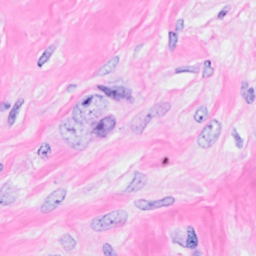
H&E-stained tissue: Breast